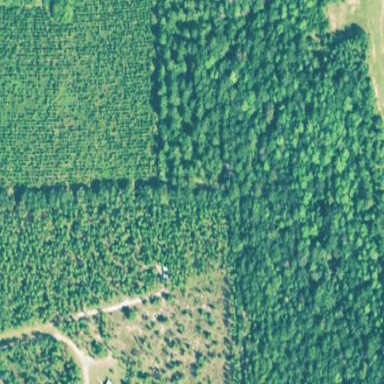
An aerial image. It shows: Mixed woodland with various types of leaves.